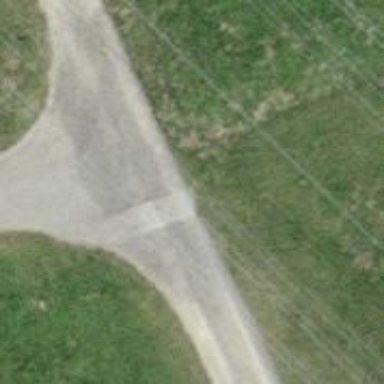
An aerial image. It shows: Track with compacted grade3 surface.